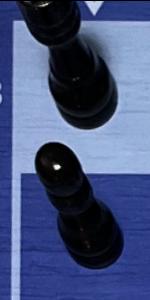
Label: Pawn_Black